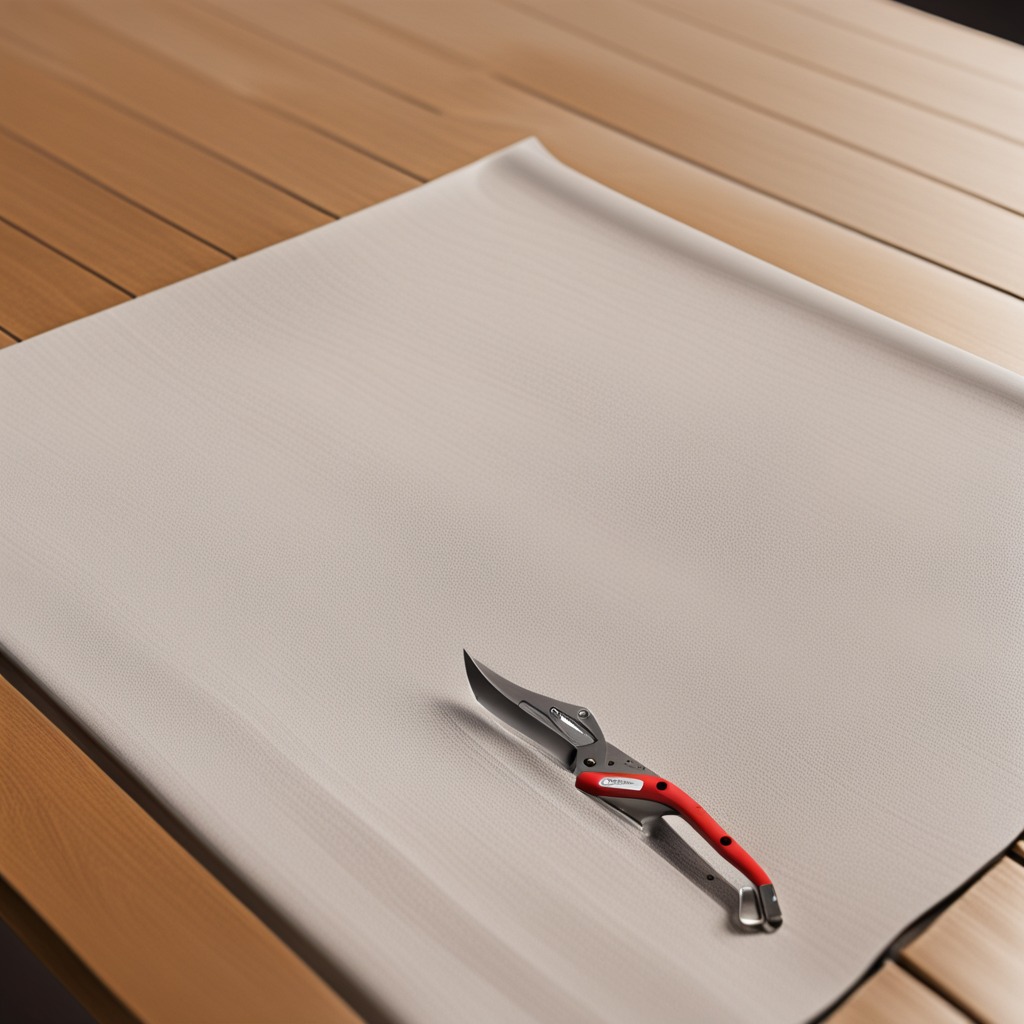
A utility knife lying on a wooden table in an outdoor workshop during daytime bright natural light soft shadows worn but beneath the cloth